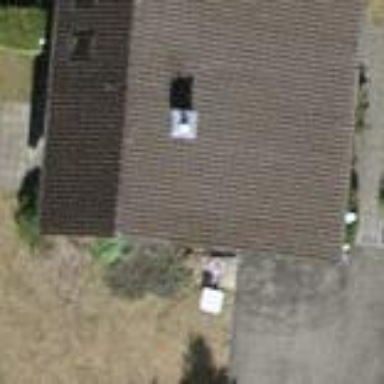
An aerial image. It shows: Simple house.